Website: macys
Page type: gifting
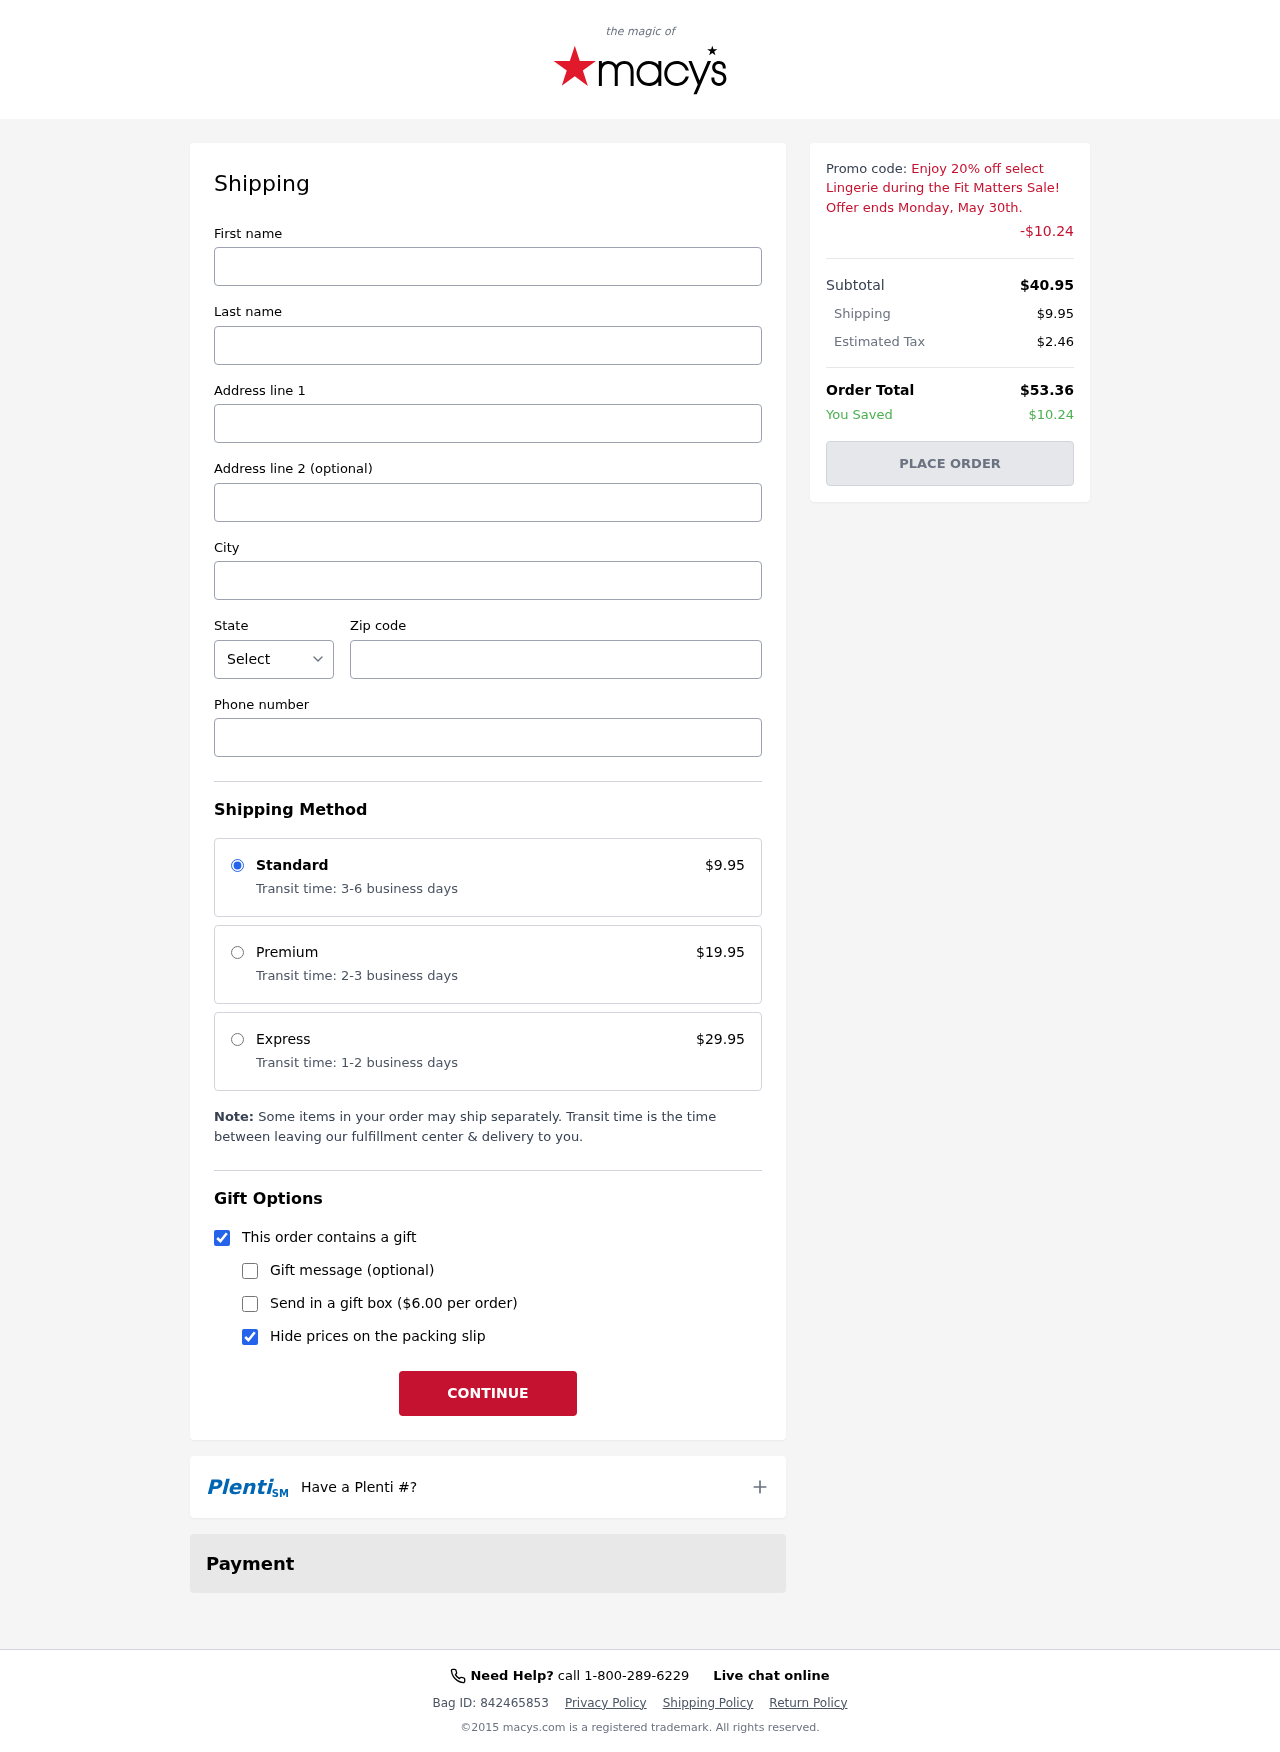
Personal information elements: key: PII_CITY
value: Port Brittneymouth
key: PII_FIRSTNAME
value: Jason
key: PII_LASTNAME
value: Lopez
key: PII_PHONE
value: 2189864653
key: PII_POSTCODE
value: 28763
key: PII_STATE_ABBR
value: MN
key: PII_STREET
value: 25021 Maurice Rapid Apt. 043
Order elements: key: ORDER_SHIPPING_COST
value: $9.95
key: ORDER_DISCOUNT
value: -$10.24
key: ORDER_SUBTOTAL
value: $40.95
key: ORDER_TAX
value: $2.46
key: ORDER_TOTAL
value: $53.36
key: ORDER_SAVINGS
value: $10.24